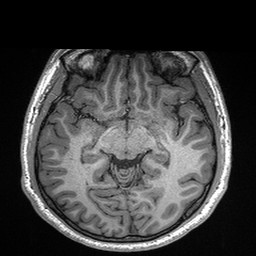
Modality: T1w
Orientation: coronal
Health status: healthy
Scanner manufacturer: siemens
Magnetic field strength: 3 T
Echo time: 0.00298 s